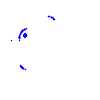
Particle: kaon